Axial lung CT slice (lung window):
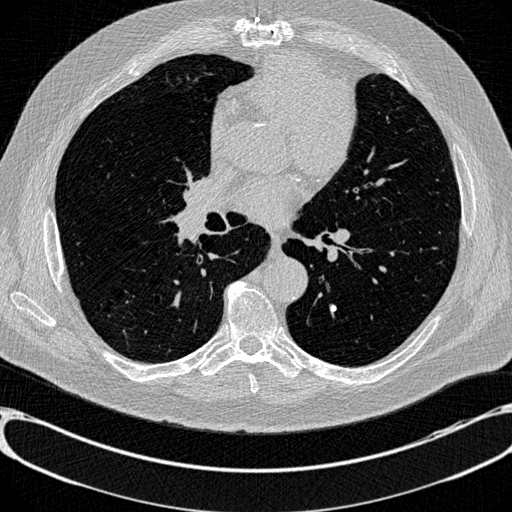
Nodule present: no